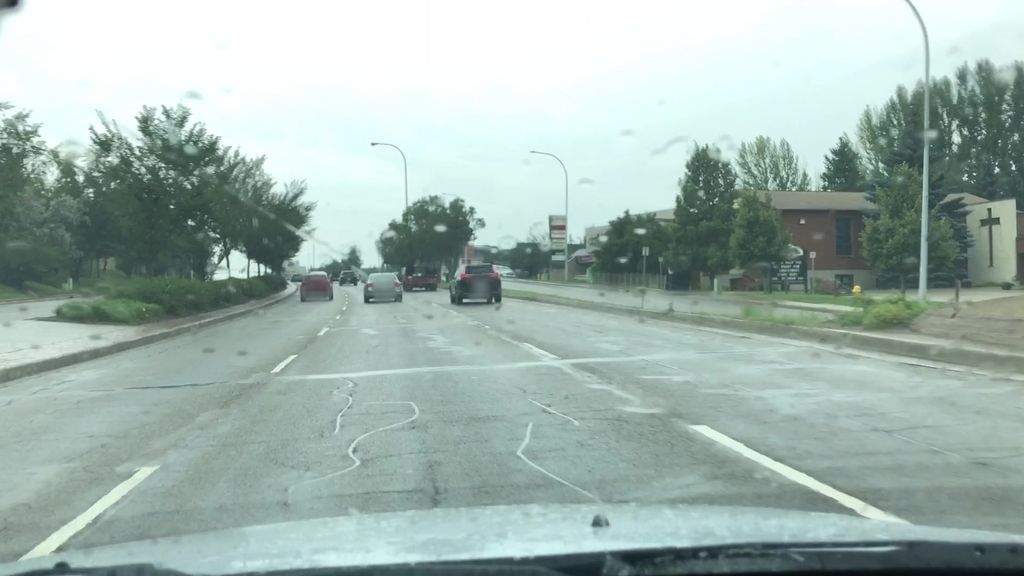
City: edmonton